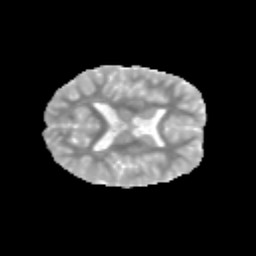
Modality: MD
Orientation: axial
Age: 12
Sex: male
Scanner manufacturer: siemens
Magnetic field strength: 3 T
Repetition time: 3.8 s
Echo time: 0.07 s